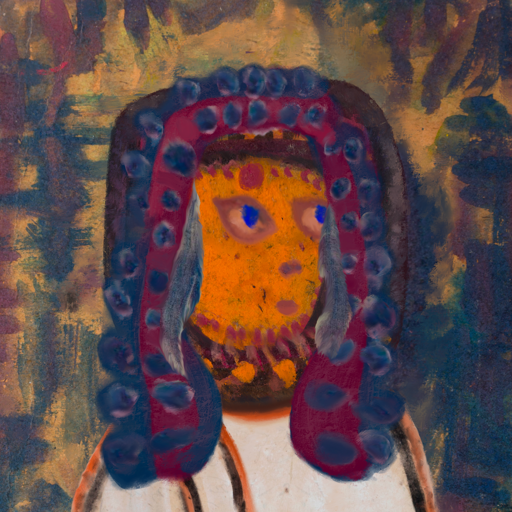
Background: InTheSun, Head And Neck Side: Doll_w_Hair, Face Side: Mother_And_Son_Mother, Bust: Roy_Bahadur, Hair Side: Hill_Girl, Head Accessory: Blank, Second Necklace: Blank, Necklace: Blank, Baby: Blank